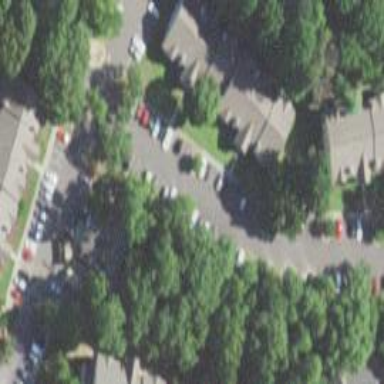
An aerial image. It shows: Residential building.